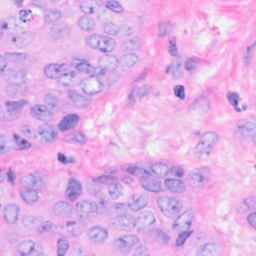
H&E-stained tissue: Breast